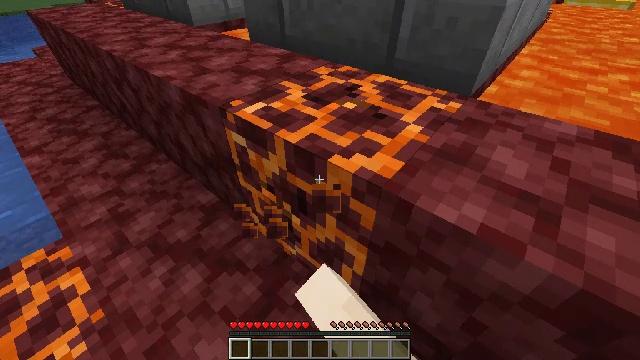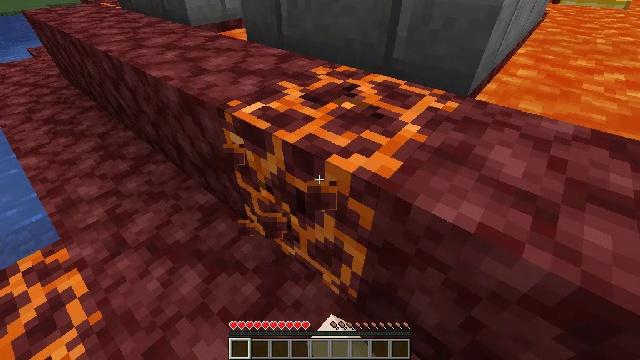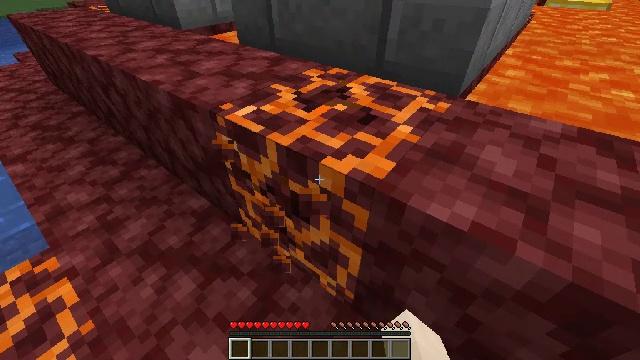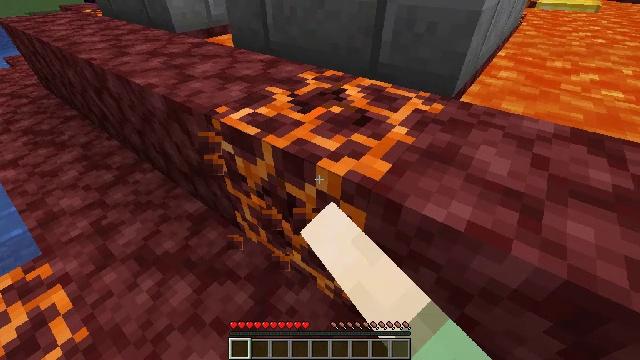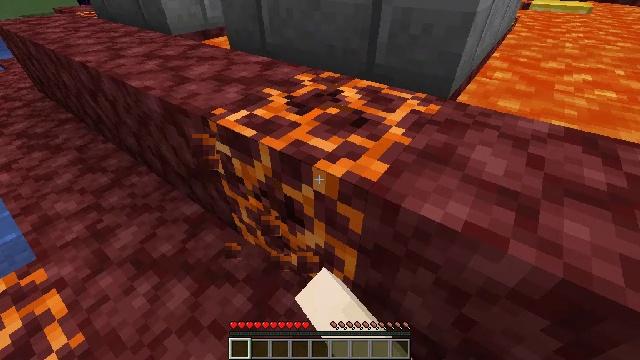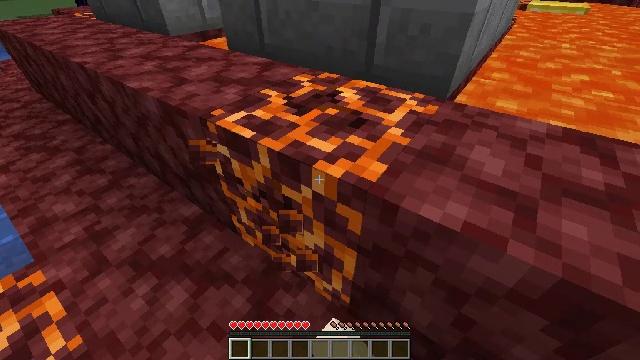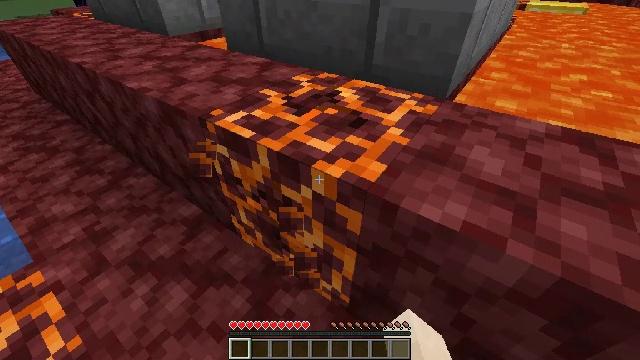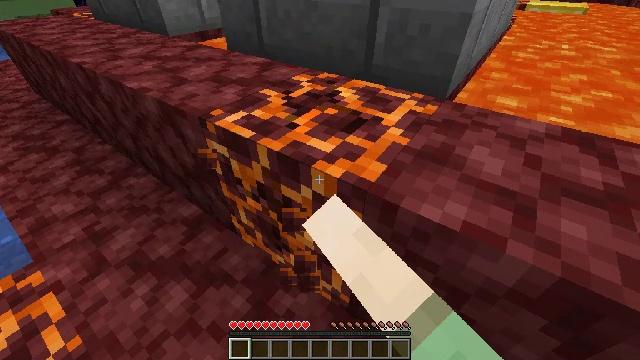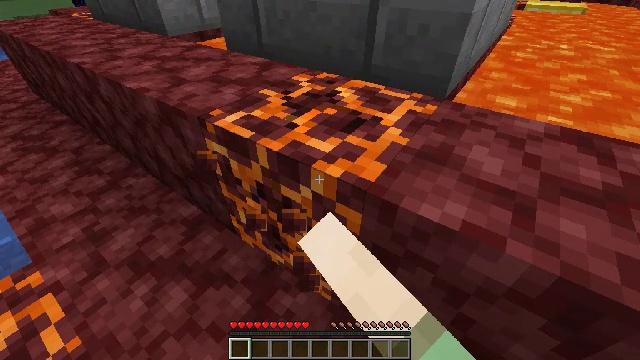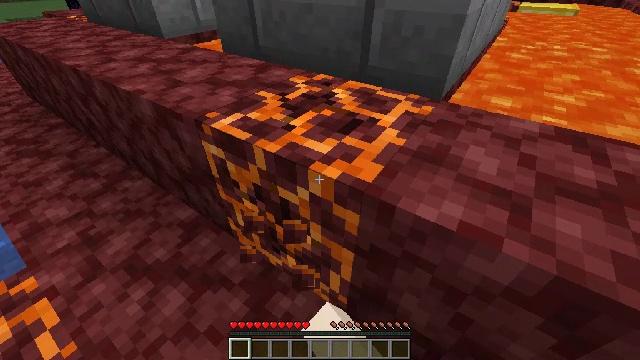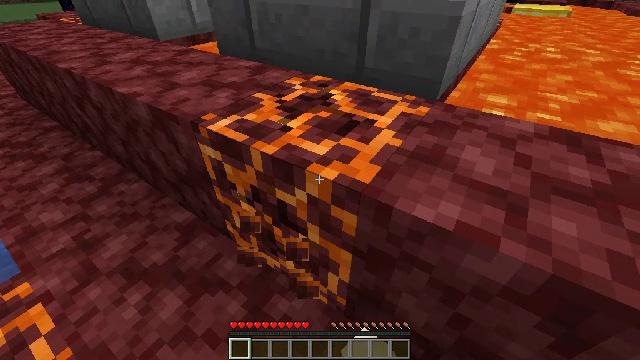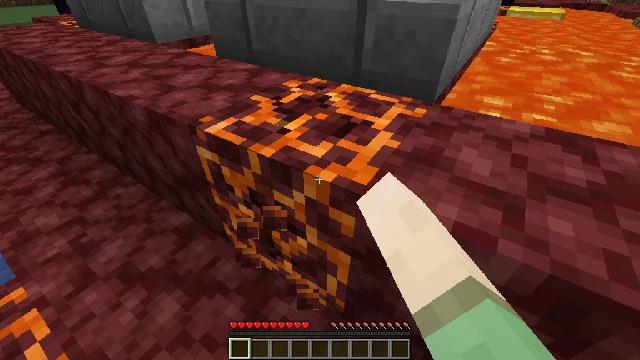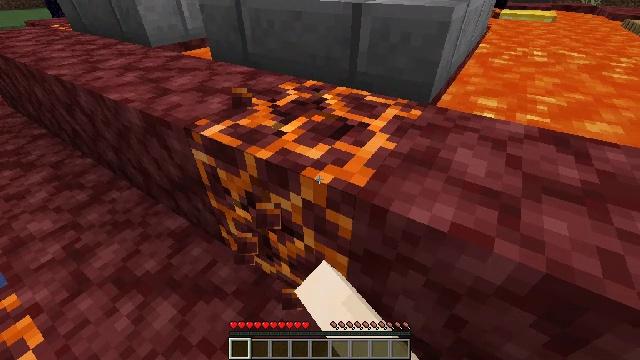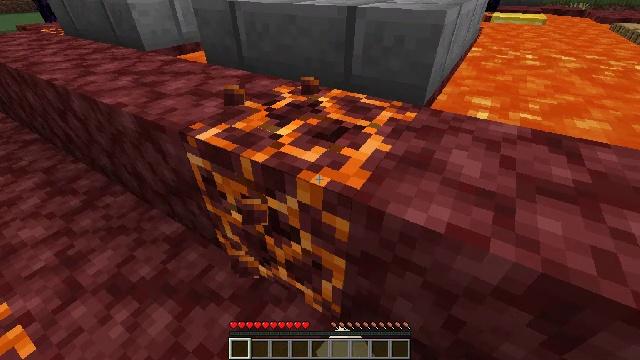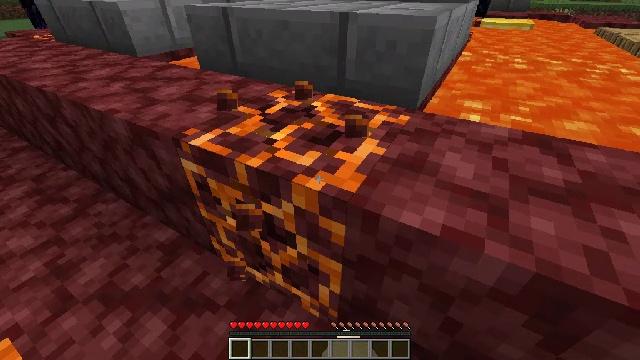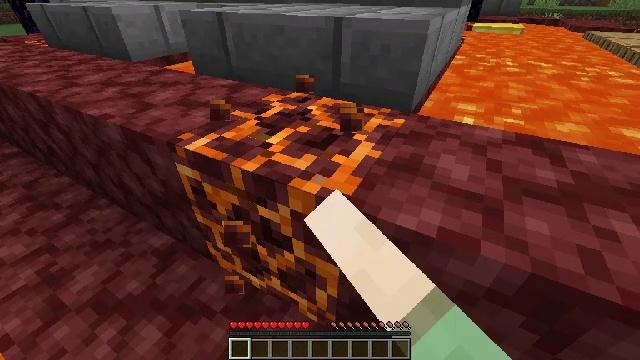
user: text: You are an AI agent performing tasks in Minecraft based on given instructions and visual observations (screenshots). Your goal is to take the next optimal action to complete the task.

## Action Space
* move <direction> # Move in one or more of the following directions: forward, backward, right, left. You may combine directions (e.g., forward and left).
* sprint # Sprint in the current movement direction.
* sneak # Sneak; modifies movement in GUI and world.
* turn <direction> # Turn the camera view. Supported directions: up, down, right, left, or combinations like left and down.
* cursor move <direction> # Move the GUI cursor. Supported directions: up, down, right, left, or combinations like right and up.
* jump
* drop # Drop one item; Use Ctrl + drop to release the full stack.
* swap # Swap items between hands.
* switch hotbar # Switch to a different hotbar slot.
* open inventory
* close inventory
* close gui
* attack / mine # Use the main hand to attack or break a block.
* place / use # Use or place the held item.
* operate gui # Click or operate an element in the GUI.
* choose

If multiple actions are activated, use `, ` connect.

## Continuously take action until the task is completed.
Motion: motion action
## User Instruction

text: Hunt a chicken.
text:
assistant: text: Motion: attack / mine
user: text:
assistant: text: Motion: turn right, attack / mine
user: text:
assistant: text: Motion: turn right, attack / mine
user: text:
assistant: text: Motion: attack / mine
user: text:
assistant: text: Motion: attack / mine
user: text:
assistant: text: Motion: attack / mine
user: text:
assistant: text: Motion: attack / mine
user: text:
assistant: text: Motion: attack / mine
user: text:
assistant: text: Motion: attack / mine
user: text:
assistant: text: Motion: attack / mine
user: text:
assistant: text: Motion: attack / mine
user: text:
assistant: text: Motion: attack / mine
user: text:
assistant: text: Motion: turn right, attack / mine
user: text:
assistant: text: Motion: turn right, attack / mine
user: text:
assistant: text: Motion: turn right, attack / mine
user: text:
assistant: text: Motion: turn right and up, attack / mine
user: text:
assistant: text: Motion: turn right, attack / mine
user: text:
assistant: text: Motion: attack / mine
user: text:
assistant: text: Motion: attack / mine
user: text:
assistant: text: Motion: attack / mine
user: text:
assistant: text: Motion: attack / mine
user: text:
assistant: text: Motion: attack / mine
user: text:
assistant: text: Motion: attack / mine
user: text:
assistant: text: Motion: attack / mine
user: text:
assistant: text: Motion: attack / mine
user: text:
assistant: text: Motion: attack / mine
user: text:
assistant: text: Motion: attack / mine
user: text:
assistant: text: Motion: attack / mine
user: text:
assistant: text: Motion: attack / mine
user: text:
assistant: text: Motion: attack / mine